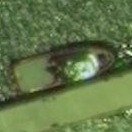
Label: civil